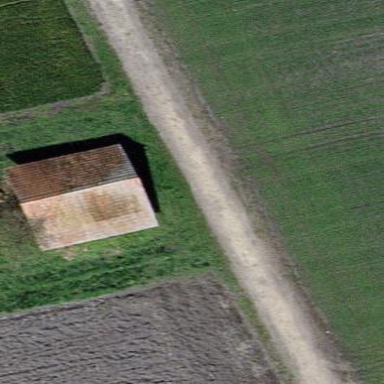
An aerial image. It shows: Barn.